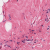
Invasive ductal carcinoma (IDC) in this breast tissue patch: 0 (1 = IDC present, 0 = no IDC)